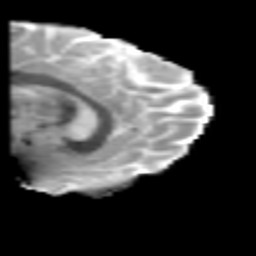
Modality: MD
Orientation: sagittal
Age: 18
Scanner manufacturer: philips
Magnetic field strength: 3 T
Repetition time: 8.6 s
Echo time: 0.127 s